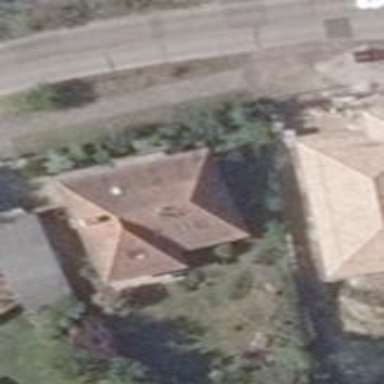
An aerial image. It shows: Detached building with hipped roof shape.